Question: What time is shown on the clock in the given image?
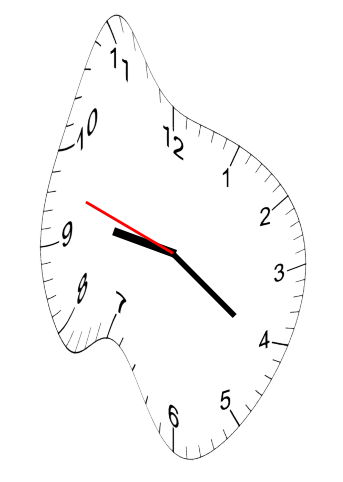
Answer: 09:20:48